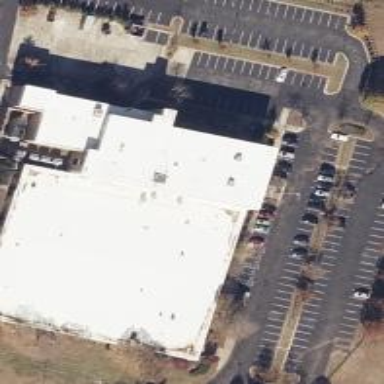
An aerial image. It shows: Commercial building.